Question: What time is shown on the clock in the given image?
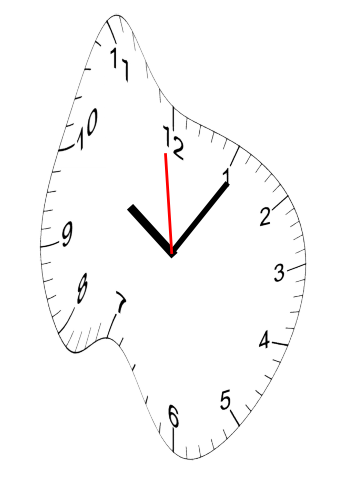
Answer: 10:05:59